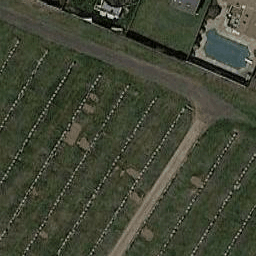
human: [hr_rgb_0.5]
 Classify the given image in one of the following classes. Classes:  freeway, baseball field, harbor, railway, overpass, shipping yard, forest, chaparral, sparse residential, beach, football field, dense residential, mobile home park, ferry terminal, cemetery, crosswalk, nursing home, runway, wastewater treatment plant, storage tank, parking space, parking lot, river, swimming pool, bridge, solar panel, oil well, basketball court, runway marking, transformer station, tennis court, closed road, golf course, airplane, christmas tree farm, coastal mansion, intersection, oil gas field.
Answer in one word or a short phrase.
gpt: cemetery